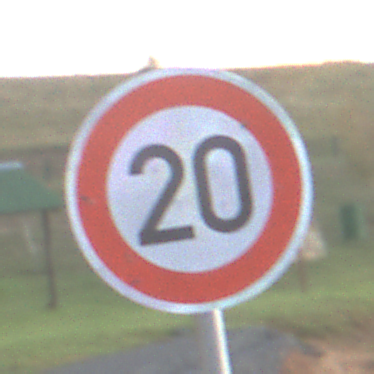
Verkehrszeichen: Geschwindigkeit20
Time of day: SunriseSunset
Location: Outdoor (RoadRail)
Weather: PartlyCloudy
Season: NotSpecified
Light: Natural